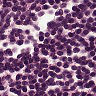
Metastatic tissue present: no